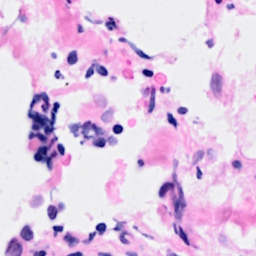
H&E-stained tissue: Breast